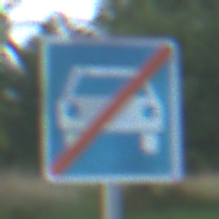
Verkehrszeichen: EndeKraftfahrstrasse
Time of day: MorningAfternoon
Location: Outdoor (Nature)
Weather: PartlyCloudy
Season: NotSpecified
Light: Natural